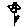
Label: flower